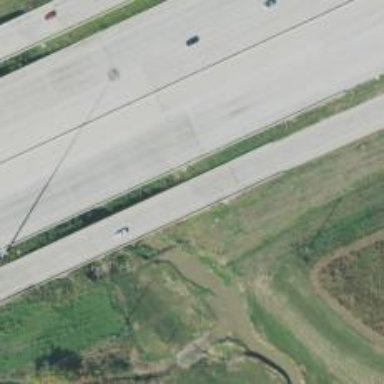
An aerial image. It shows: Secondary road with frontage road and bridge.